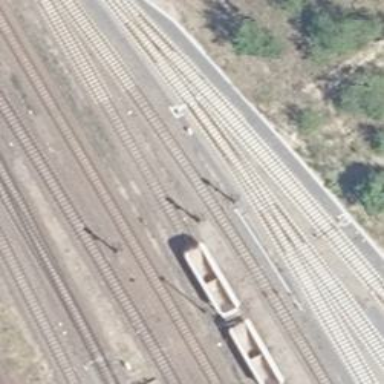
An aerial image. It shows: Railway switch.